Question: I have a C# app and I am using <URL>.
I want to brighten up dull images. When I use EqualHist the detail is there but a bit too strong. Are there ways to enhance the existing details of an image but not as vibrant as the EqualHist? Thanks..
Sample images:

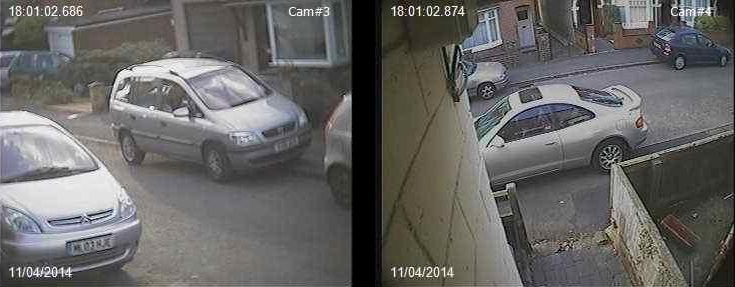
Answer: Try using StretchContrast (AForge.NET).
<URL>
Update:
Well I do not know much about color and lighting correction, but I can recommend these algorithms:
:
Gray-World - <URL>
(I think that a C# version exist)
'''
code: http://www.fer.unizg.hr/ipg/resources/color_constancy
(repository at the bottom)
'''
White-Patch - <URL>
(I think that a C# version exists)
'''
code: http://www.fer.unizg.hr/ipg/resources/color_constancy
(repository at the bottom)
'''
(performs local corrections):
Light Random Sprays Retinex - <URL>
'''
code: http://www.fer.unizg.hr/ipg/resources/color_constancy
(repository at the bottom)
'''
The codes are written in C++ but they are easy to read (and compile) so you can try them on your samples.
The problem with these algorithms is that some of them are slow and can not be directly applied for real-time applications; the codes on <URL>.